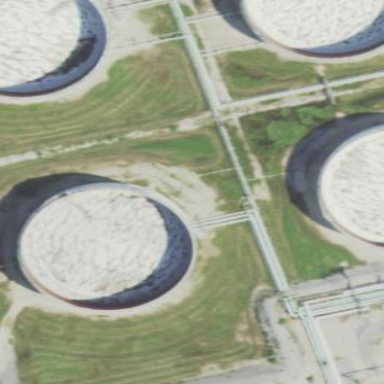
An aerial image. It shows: Storage tank which is man-made.